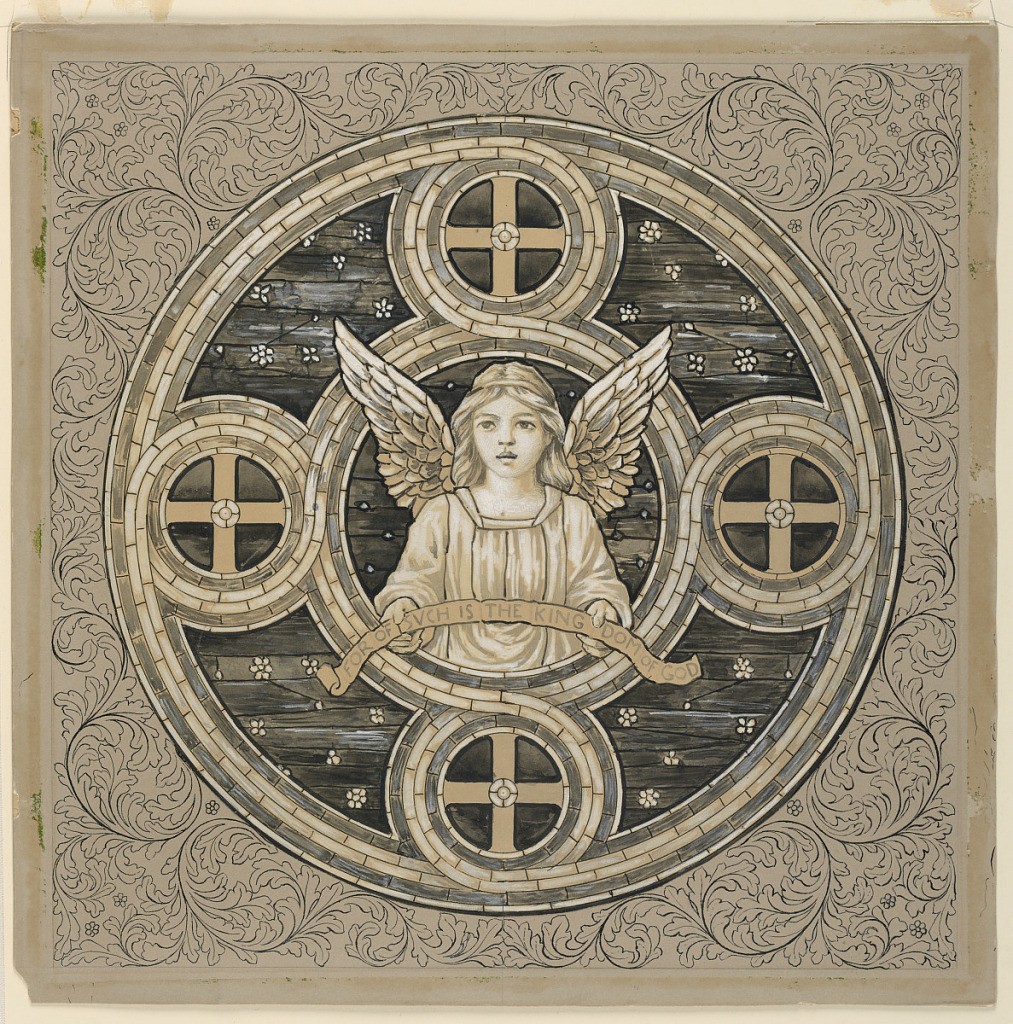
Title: Study for Memorial Window in Church at Oceanic, New Jersey
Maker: Francis Augustus Lathrop, American, 1849–1909
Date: ca. 1889
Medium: Pen and black ink, brown and black wash, and white gouache on paper mounted to board
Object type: Drawing
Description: Acanthus scrolls surround a circular design. Interlaced black ribbon joins five circles, a central one and four lateral ones. Crosses stand in the latter. An angel is shown in the center holding a paper scroll with the inscription: FOR OF SUCH IS THE KINGDOM OF GOD.